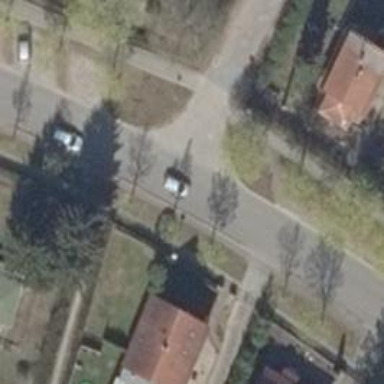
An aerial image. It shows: Residential road.